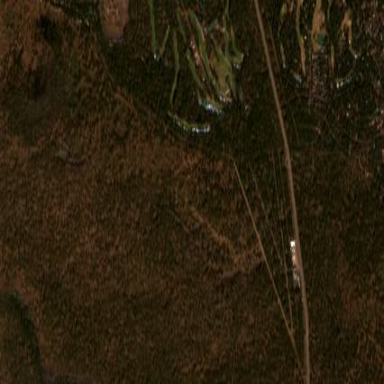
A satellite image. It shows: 18-hole golf course.